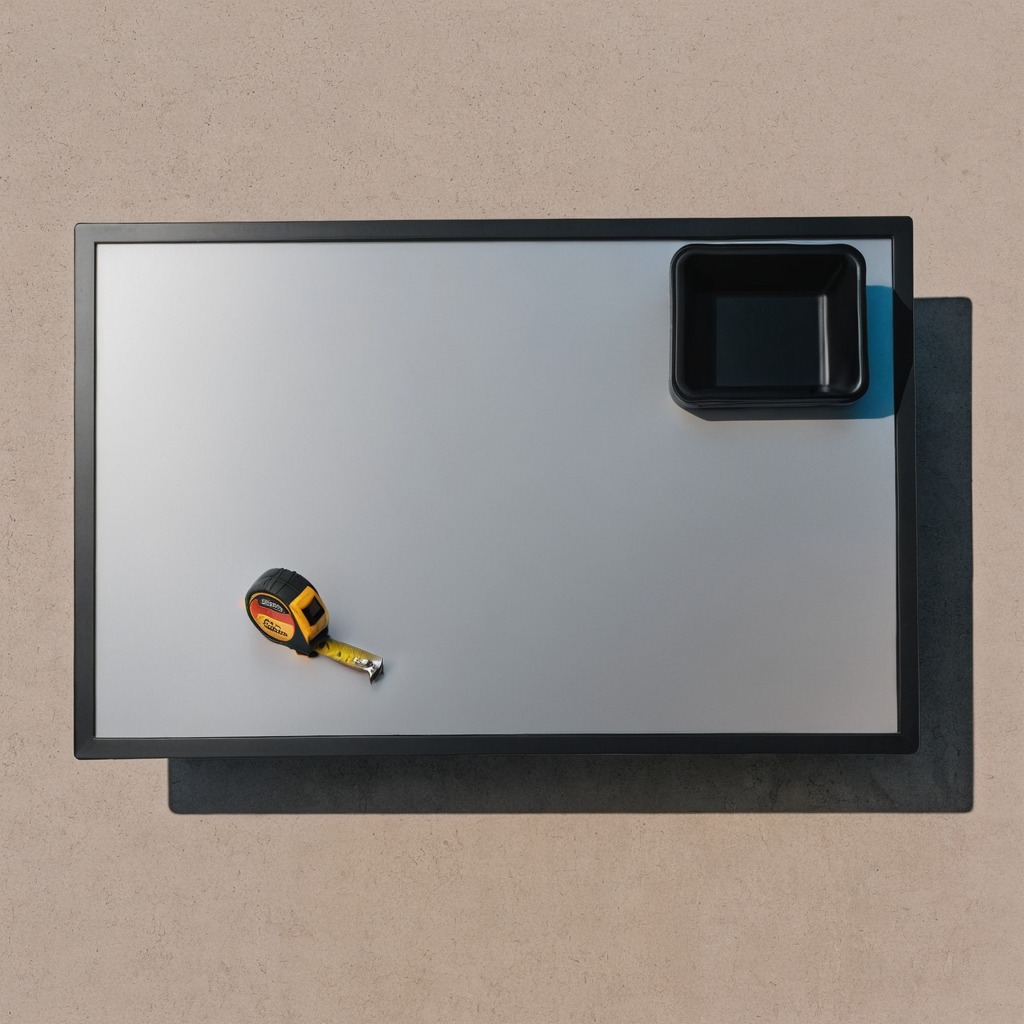
A measuring tape is lying on the table.